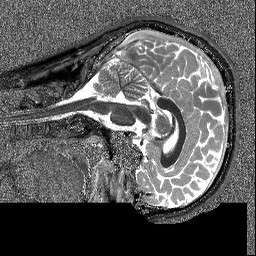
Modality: T1map
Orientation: sagittal
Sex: male